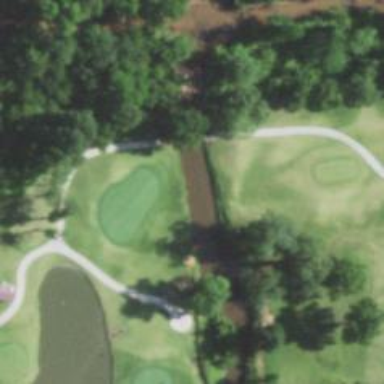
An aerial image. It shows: Golf course feature - water hazard.